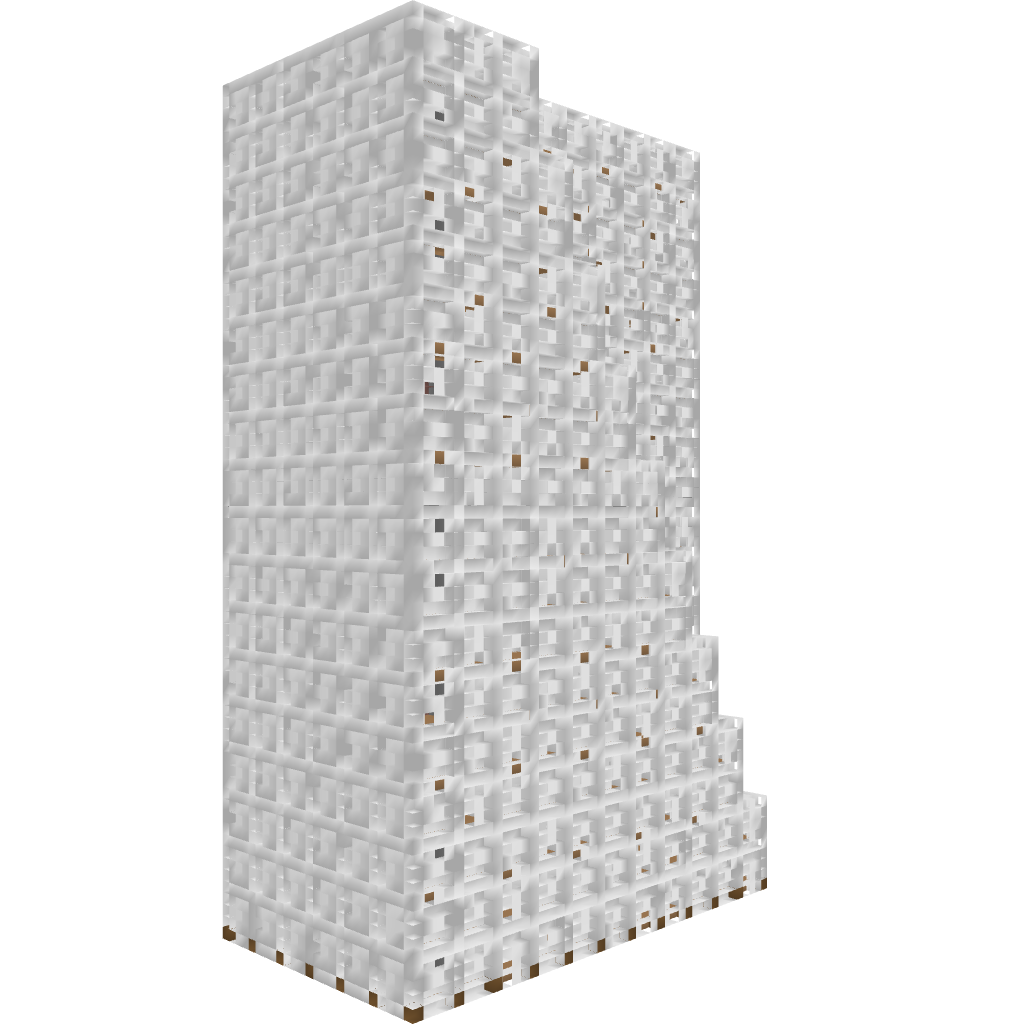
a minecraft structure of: Modern Skyscraper #2 bad low quality